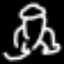
Label: frog